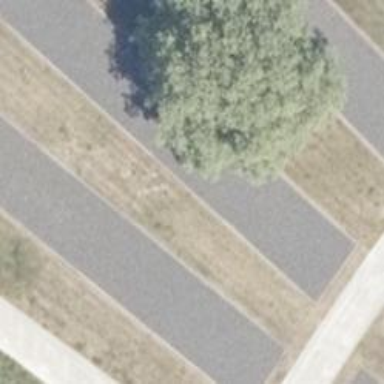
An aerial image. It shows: Historic barrack building with gravel surface.